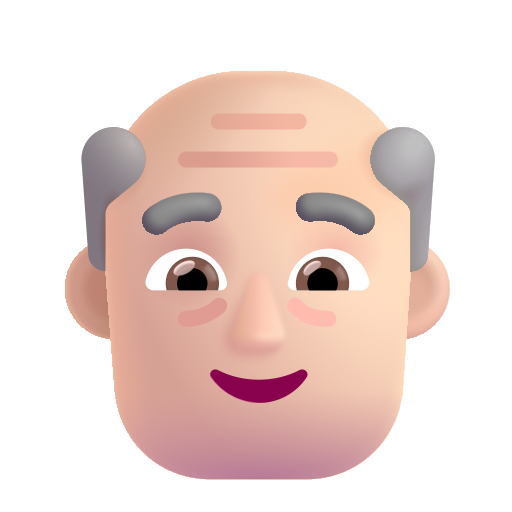
old man color light